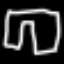
Label: pants